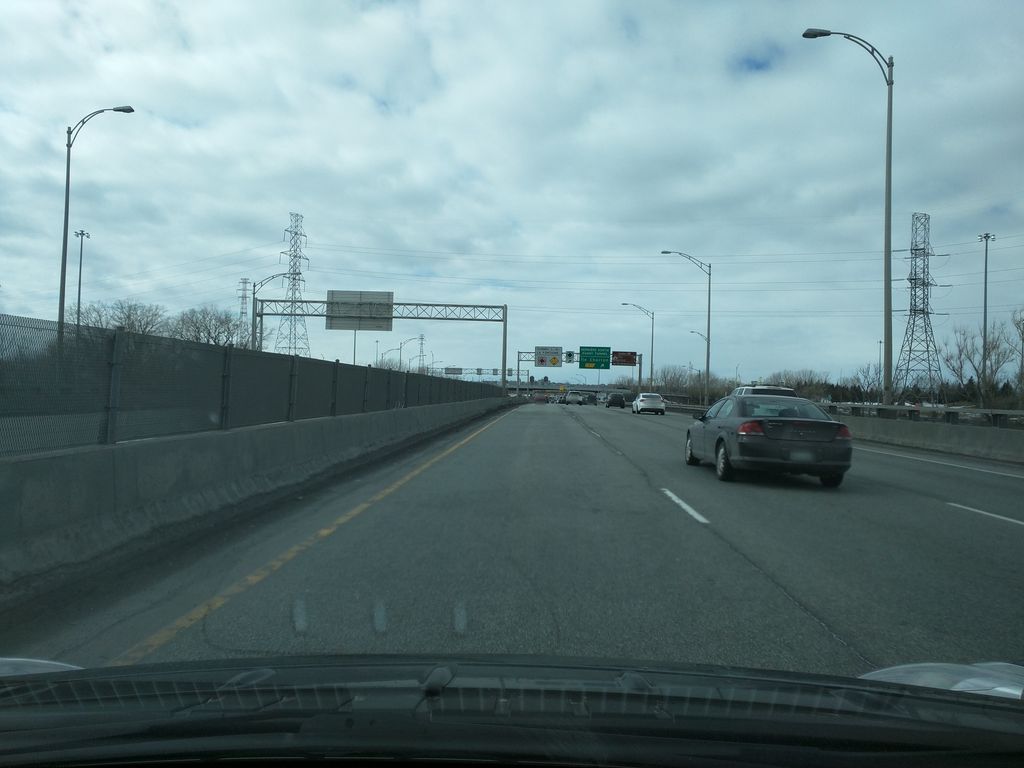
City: montreal